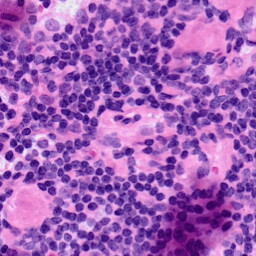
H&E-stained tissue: LymphNode